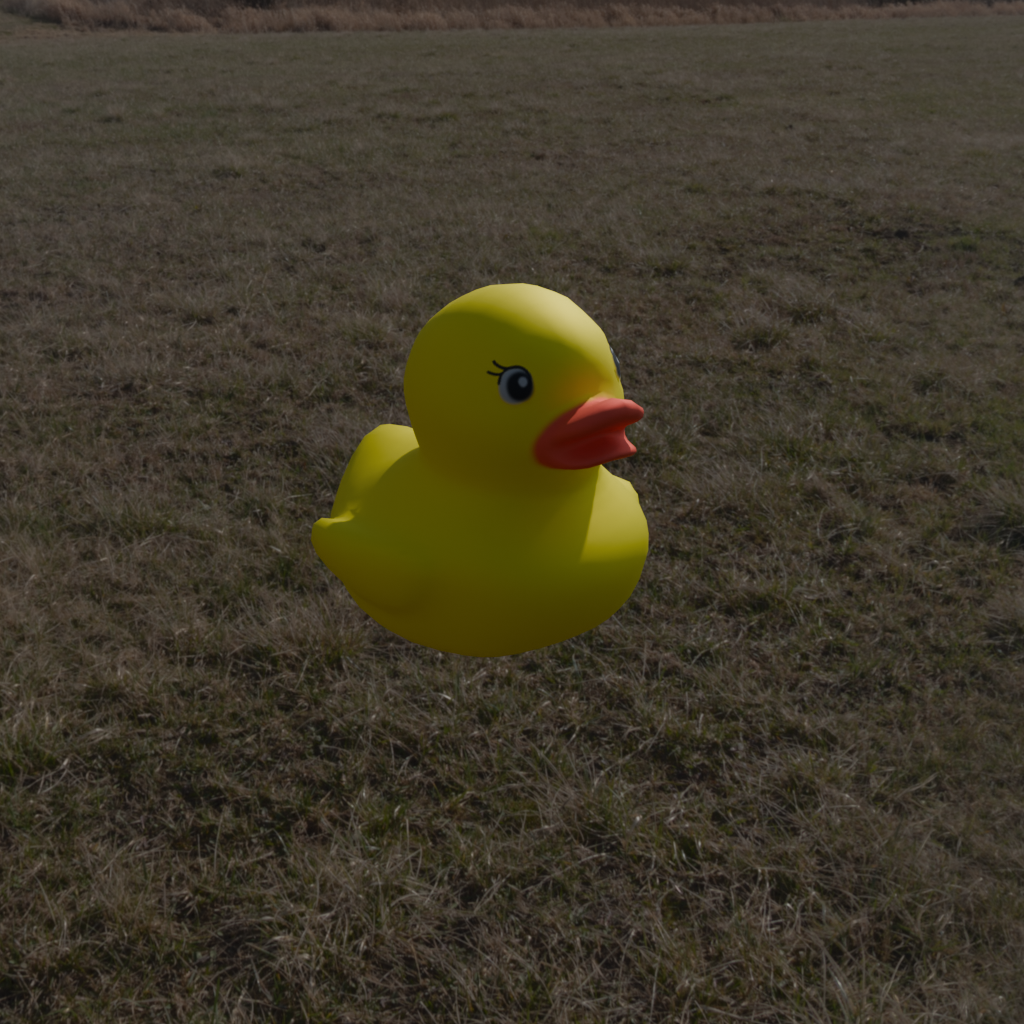
an image of a yellow rubber duck seen from <front_right> in an open field with a bleft sun and scattered clouds in the sky.